Question: I want to use the Terminal font that I've been using for a few headers I made in Paint.

I that Java doesn't support bitmap fonts. I'm trying to find a way to get a TrueType version of the above font and I'm getting absolutely nowhere.
The last resort would be to create the rest of my interface titles in Paint, but that's kinda a last resort. I'm not even sure if this is the best StackOverflow question, but I'm open to any solutions, programming-related or otherwise.
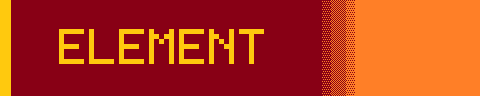
Answer: Windows includes Terminal.fon, a bitmap file that has the appearance you want. You can use the technique <URL> to convert the FON file to TTF.